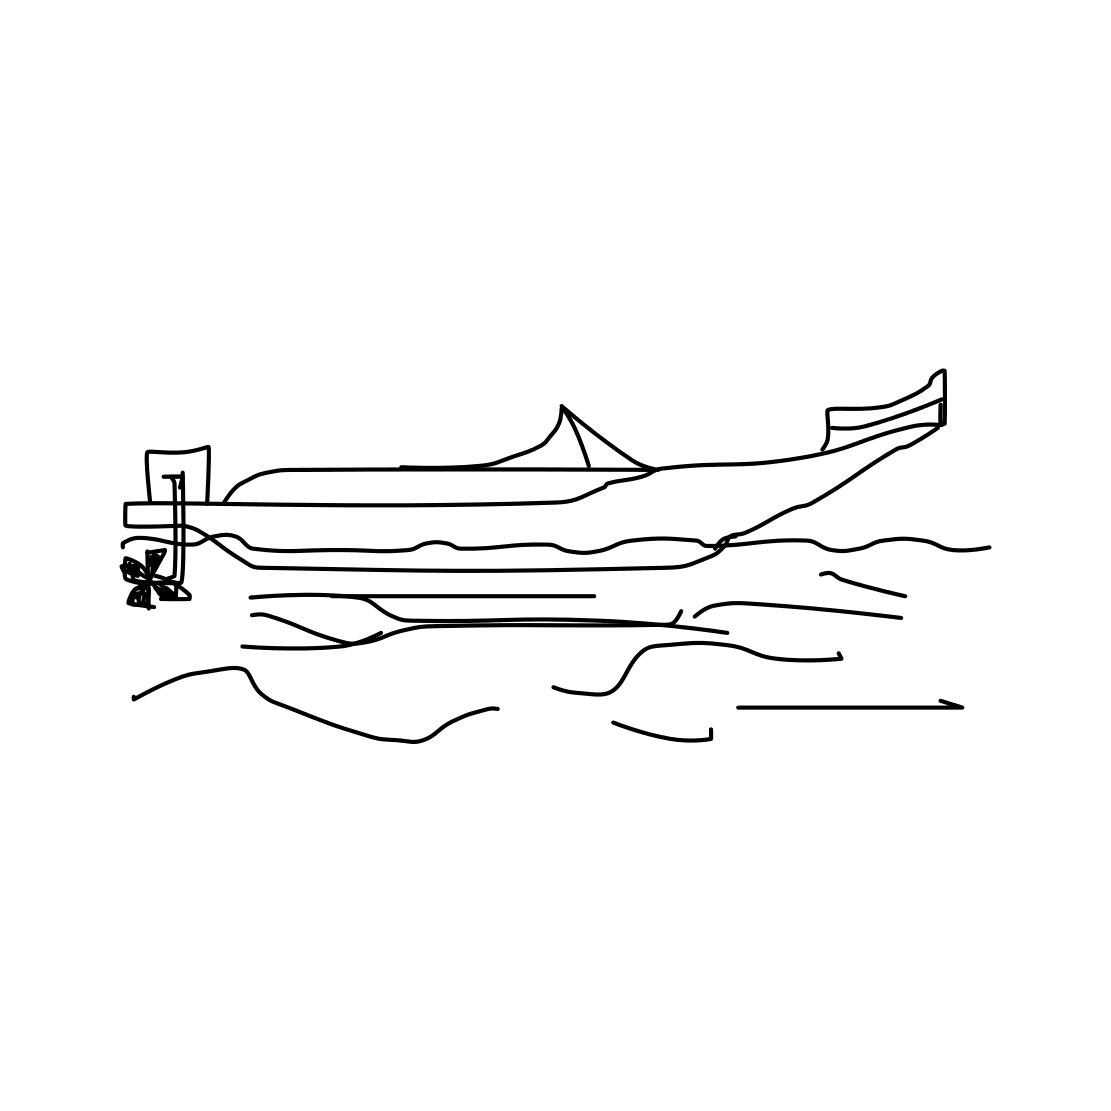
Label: speed-boat